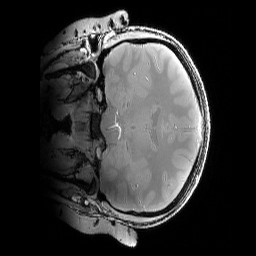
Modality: PDw
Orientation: coronal
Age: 25
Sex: female
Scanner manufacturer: siemens
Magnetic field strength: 6.98 T
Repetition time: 1.38 s
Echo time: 0.00242 s